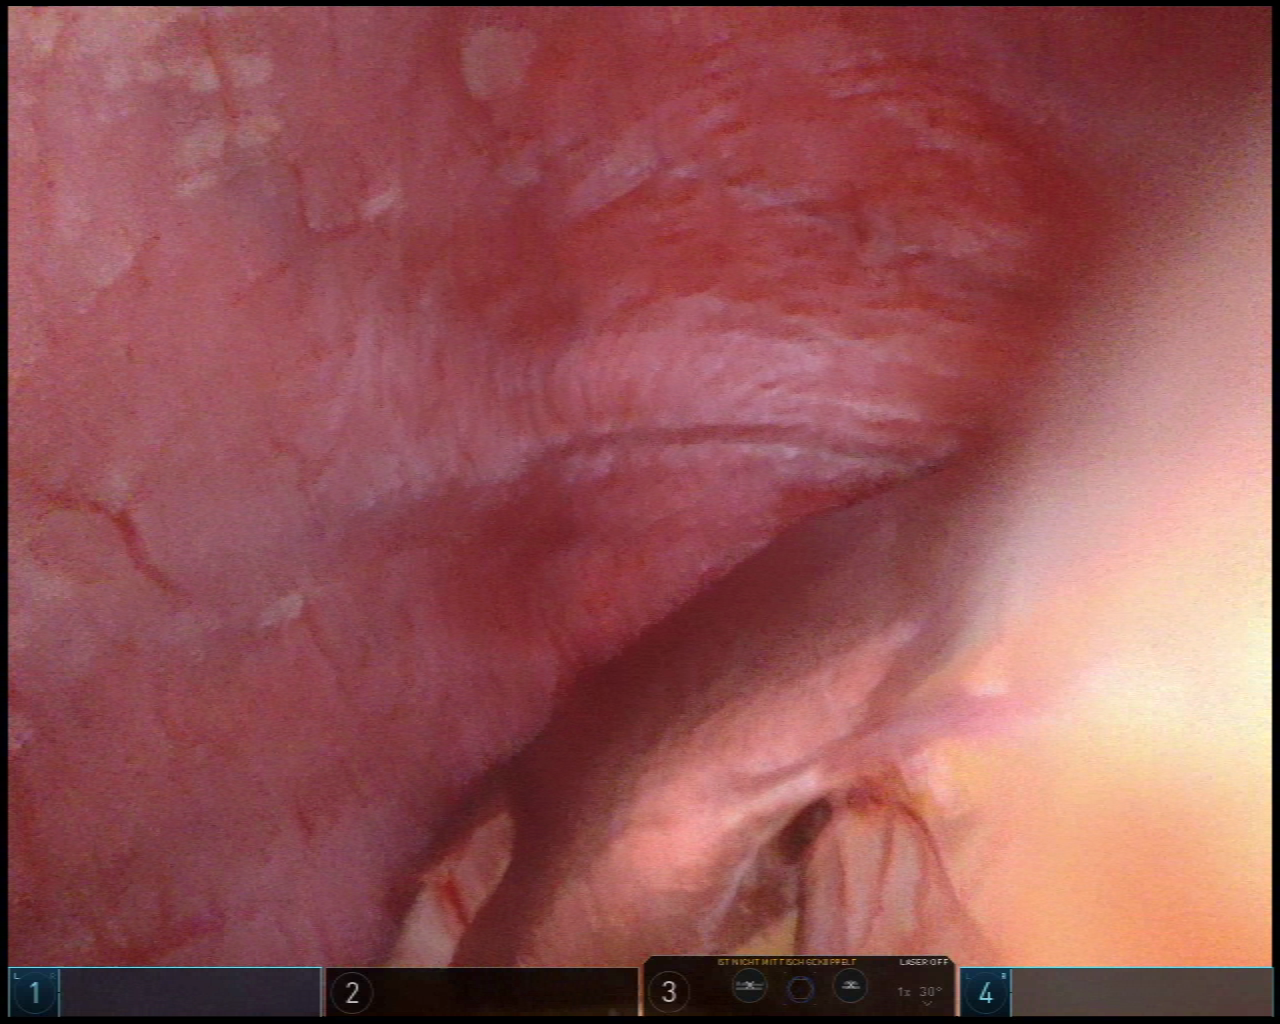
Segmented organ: liver
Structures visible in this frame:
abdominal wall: yes
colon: no
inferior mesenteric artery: no
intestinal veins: no
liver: yes
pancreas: no
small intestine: no
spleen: no
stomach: yes
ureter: no
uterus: no
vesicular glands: no